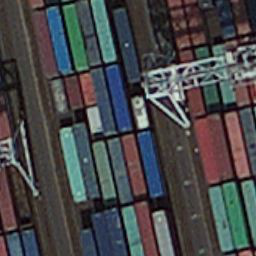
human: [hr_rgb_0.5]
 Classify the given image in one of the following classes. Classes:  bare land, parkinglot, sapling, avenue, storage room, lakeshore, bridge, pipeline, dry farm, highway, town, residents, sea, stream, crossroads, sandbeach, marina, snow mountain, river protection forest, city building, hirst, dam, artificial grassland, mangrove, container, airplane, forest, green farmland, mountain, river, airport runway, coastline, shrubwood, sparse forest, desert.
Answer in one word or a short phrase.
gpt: container